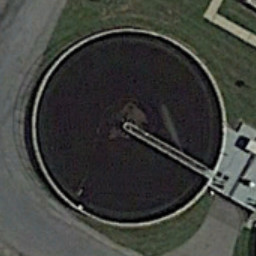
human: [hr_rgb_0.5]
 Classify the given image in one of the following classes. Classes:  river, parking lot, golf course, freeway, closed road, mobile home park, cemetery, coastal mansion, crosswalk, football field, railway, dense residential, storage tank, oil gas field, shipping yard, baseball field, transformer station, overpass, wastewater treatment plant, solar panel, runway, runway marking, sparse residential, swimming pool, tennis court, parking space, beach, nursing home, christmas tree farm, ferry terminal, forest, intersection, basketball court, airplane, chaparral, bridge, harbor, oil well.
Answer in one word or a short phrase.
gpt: wastewater treatment plant